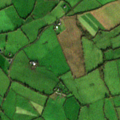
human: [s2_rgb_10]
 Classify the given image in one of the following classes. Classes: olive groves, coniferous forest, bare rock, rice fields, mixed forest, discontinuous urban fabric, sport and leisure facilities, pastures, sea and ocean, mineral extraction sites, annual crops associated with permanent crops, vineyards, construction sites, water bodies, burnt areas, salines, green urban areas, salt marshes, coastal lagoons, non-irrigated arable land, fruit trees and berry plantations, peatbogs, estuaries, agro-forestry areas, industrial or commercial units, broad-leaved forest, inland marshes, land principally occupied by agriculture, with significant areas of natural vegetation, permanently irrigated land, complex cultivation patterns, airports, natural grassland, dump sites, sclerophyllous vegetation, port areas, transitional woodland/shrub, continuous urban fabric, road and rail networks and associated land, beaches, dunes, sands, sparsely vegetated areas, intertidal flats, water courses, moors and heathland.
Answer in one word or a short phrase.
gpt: non-irrigated arable land, pastures